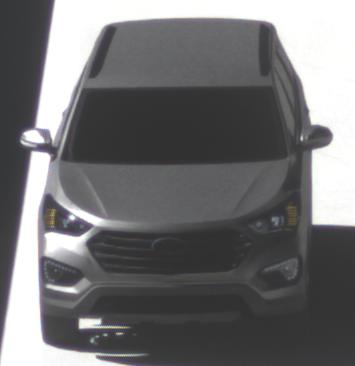
Make: Hyundai
Model: Santa Fe 2.4 GDI
Detailed model: Santa Fe (DM)
Model produced from: 2017/08
Model produced until: 2018/01
Doors: 5
Color: gray
Road condition: dry road
Daytime: midday
Contrast: high contrast